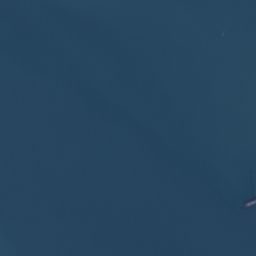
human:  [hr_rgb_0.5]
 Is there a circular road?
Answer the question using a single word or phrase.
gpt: no

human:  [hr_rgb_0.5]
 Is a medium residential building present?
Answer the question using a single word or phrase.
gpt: no

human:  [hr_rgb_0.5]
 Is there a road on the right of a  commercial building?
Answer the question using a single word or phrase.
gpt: no

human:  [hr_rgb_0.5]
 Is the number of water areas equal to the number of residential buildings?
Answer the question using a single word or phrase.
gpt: no

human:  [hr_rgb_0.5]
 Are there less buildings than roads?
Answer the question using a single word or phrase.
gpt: no

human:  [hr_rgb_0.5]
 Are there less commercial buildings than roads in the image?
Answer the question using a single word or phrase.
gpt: yes

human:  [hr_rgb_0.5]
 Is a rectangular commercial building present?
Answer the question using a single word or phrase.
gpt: no

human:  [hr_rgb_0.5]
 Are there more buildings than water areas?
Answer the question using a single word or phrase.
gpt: no

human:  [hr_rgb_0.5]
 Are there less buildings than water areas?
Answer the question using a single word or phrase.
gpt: yes

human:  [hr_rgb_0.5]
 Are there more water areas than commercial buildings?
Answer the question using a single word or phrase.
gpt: yes

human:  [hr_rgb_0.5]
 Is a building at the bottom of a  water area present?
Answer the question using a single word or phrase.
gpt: yes

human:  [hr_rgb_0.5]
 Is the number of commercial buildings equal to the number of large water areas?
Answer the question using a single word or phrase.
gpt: no

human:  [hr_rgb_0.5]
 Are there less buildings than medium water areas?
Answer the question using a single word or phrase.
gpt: no

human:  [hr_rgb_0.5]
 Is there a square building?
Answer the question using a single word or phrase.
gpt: no

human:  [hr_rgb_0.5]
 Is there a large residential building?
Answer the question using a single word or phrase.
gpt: no

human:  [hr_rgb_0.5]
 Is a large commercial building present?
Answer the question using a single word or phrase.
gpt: no

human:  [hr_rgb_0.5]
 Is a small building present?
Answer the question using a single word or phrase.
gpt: yes

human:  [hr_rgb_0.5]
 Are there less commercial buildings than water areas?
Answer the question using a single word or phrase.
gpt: yes

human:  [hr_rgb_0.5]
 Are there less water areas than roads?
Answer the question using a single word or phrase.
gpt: no

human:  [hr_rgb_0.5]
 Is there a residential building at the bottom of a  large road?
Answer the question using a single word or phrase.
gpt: no

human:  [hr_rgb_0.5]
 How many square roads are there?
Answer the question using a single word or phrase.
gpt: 0

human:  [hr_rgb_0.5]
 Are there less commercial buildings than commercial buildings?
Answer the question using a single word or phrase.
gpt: no

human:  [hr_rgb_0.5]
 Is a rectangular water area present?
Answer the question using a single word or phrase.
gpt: no

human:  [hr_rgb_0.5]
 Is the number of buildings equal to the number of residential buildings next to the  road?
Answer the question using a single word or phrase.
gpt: yes

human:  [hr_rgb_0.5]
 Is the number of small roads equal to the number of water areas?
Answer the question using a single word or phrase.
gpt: no

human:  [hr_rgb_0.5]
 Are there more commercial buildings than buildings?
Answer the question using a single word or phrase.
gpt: no

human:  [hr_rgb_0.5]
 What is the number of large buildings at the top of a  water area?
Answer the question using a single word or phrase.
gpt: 0

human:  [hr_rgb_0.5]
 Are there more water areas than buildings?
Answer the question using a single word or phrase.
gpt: yes

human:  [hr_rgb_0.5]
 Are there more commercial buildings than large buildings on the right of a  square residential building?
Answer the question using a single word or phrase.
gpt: no

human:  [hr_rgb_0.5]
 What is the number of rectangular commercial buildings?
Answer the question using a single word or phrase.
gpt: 0

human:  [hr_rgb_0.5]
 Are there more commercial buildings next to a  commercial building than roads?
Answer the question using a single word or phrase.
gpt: no

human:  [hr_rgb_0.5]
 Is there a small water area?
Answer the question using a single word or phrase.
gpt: no

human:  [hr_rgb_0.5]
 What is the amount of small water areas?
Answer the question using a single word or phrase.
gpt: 0

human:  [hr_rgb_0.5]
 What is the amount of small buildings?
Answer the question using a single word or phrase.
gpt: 1

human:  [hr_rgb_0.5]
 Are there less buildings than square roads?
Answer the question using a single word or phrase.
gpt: no

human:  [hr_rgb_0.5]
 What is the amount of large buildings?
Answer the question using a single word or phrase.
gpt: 0